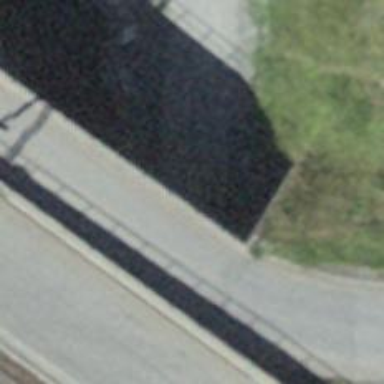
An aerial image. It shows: Paved track going through tunnel with grade1 surface quality.